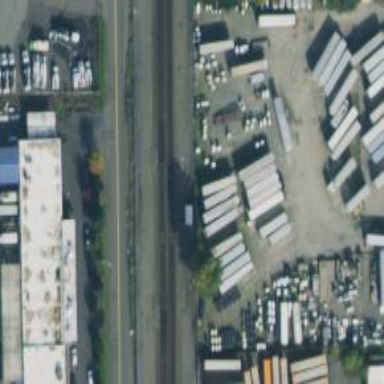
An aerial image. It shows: Railway crossover.